Field crop: maize
Growth stage: 2
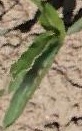
Species: maize